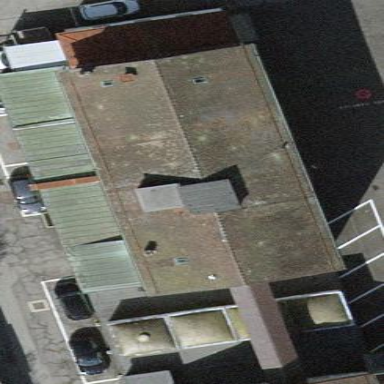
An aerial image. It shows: Hospital building.